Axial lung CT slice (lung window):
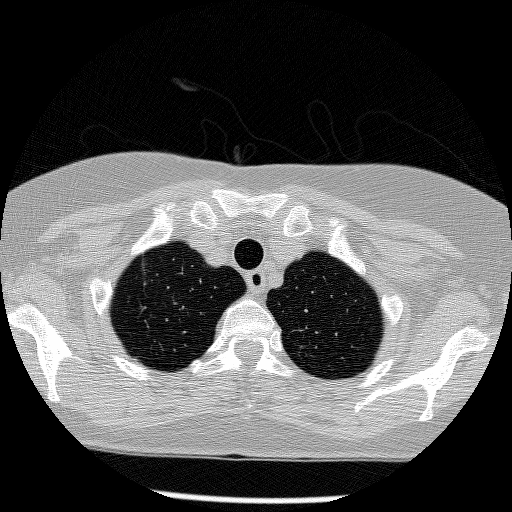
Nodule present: no